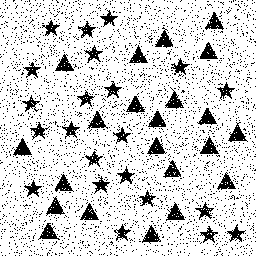
Squares: 0
Triangles: 22
Stars: 22
Total shapes: 44